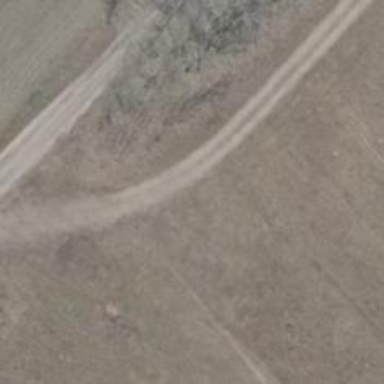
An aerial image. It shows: Dirt track with grade 3 tracktype.